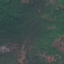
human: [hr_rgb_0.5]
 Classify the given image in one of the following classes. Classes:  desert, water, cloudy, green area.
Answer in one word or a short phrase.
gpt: green area